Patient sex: F
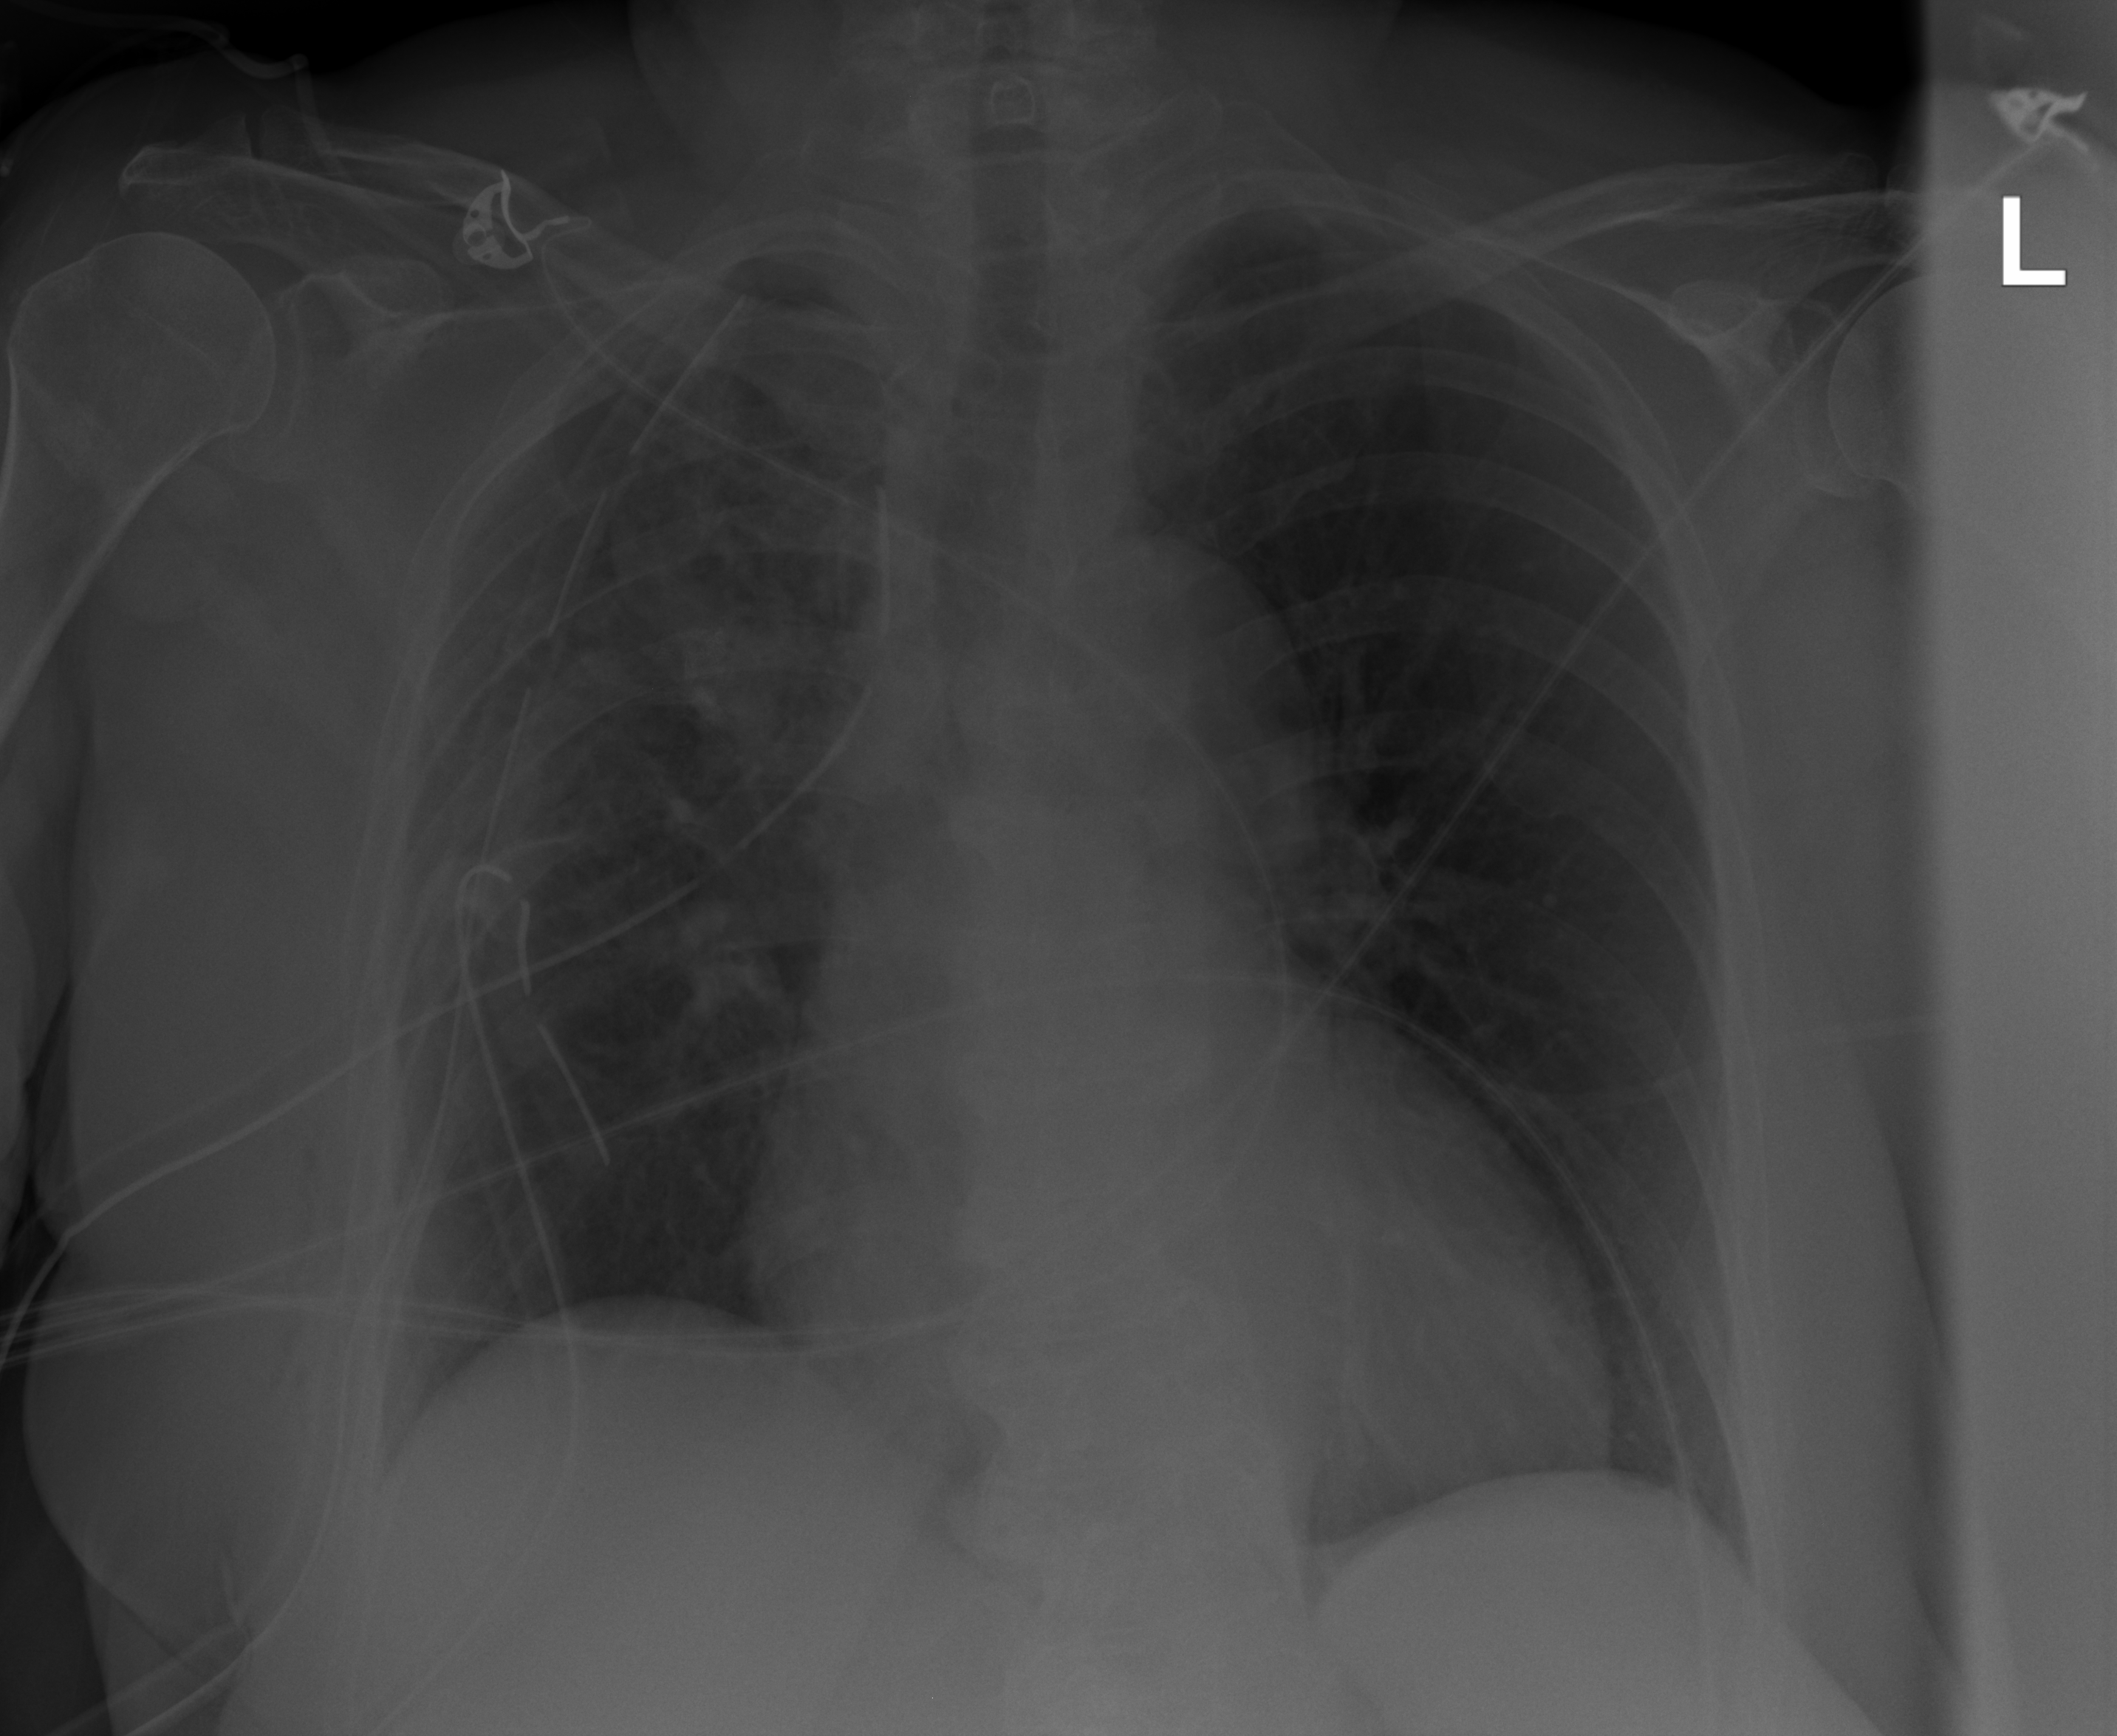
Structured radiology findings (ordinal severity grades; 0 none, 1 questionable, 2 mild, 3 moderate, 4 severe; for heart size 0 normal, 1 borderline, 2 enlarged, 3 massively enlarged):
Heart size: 1
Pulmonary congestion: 0
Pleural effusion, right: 0
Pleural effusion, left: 0
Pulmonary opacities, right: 0
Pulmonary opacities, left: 0
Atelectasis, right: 2
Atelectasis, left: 0